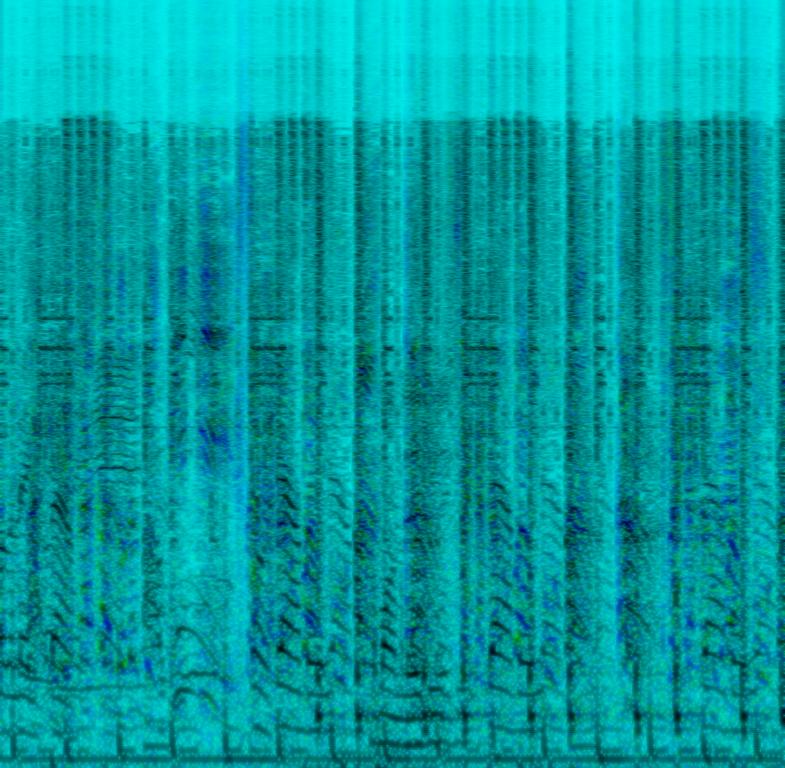
This audio contains a digital reggaeton beat that uses some acoustic samples. In the background you can hear a soft bass playing along with the kick. A lot of male voices are rapping/speaking providing backing vocals that are spread across both sides of the speakers. This song may be playing at a party outside on the streets.